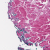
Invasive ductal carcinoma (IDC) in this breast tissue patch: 0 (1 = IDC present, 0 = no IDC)